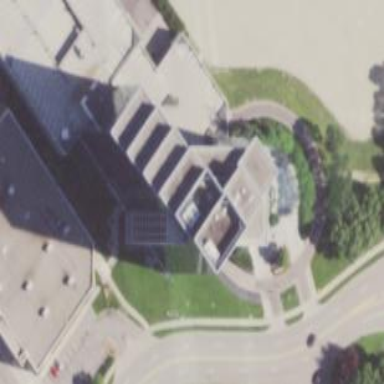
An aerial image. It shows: Office building.